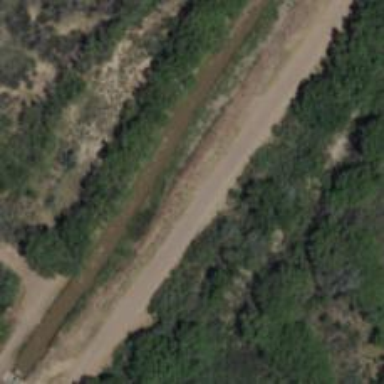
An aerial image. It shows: Cutline path on unclassified road.